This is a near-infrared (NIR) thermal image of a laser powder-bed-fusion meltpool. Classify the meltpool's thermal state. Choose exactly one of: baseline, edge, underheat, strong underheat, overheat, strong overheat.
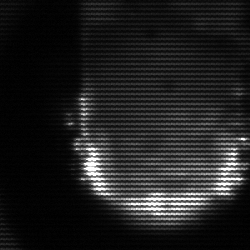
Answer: baseline